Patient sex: M
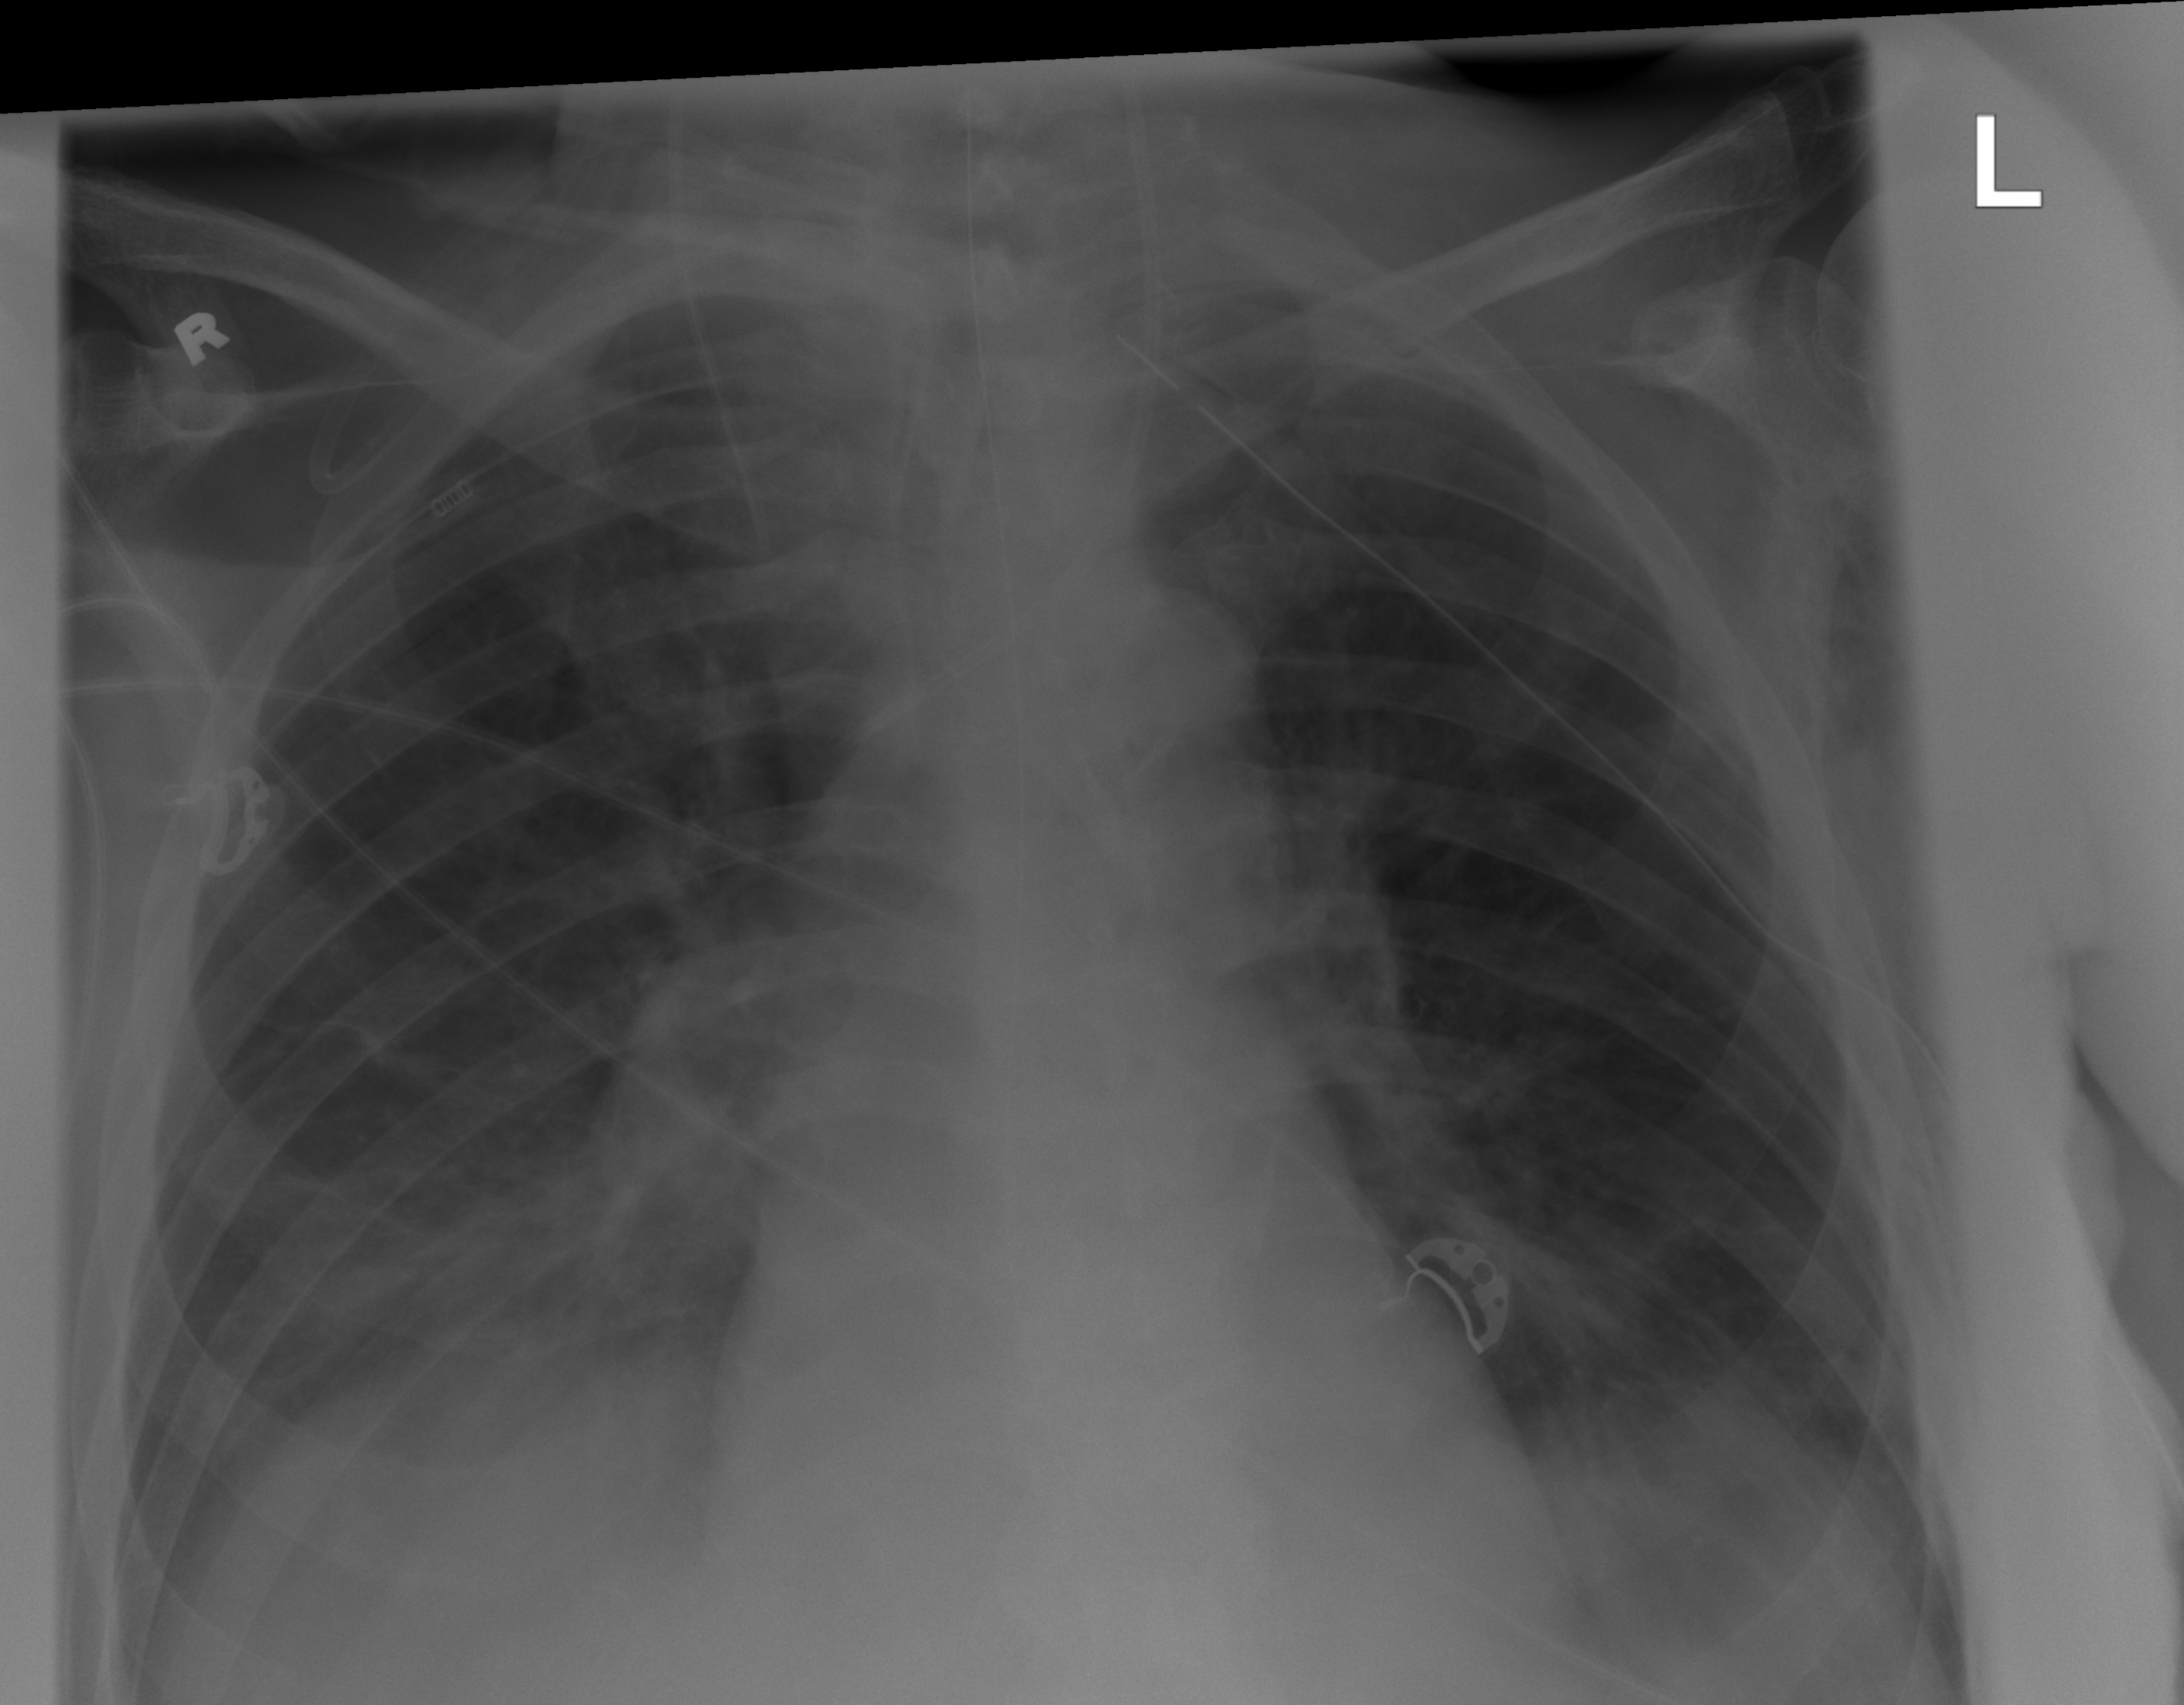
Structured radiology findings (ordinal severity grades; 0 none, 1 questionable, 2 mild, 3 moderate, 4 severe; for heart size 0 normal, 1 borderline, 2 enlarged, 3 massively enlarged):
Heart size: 0
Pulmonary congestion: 0
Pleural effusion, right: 3
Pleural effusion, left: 2
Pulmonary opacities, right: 2
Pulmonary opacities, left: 0
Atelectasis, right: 3
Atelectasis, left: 2